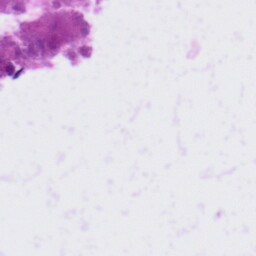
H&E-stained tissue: Tonsil